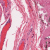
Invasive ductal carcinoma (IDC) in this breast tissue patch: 0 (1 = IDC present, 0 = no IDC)